Field crop: tomato
Growth stage: 1
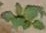
Species: solanum